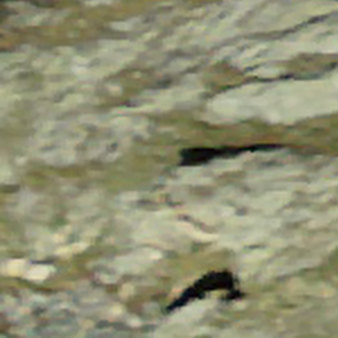
Label: other